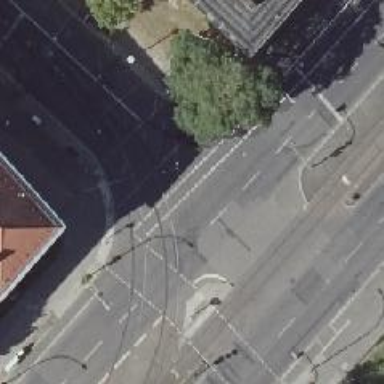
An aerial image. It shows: Crossing with traffic signals.